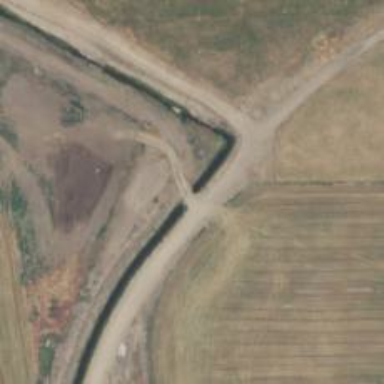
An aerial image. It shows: Culvert tunnel crossing over canal.